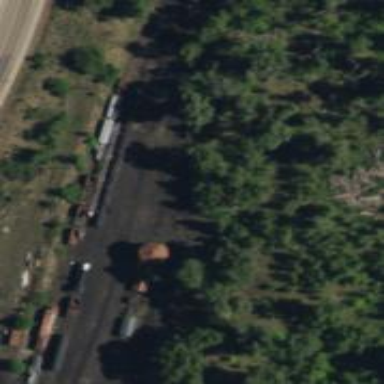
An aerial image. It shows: Narrow-gauge railway in yard.